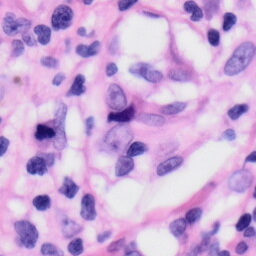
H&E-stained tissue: Skin